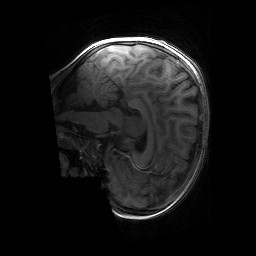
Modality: T1w
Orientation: sagittal
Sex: male
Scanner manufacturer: siemens
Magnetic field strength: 3 T
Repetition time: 1.9 s
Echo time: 0.00243 s